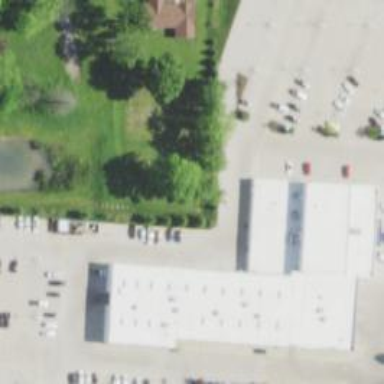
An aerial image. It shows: Car shop building.